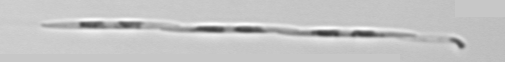
Label: Pseudo-nitzschia